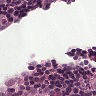
Metastatic tissue present: yes